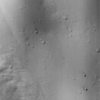
Label: not_dusty